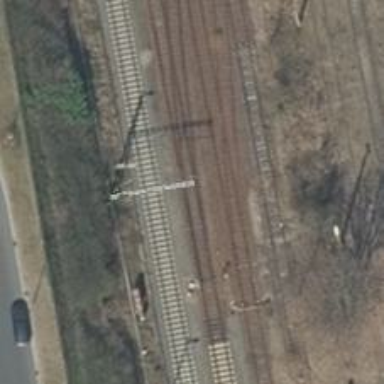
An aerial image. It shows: Railway switch.